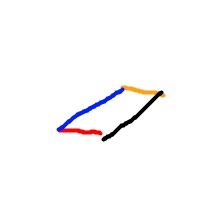
Shape: parallelogram